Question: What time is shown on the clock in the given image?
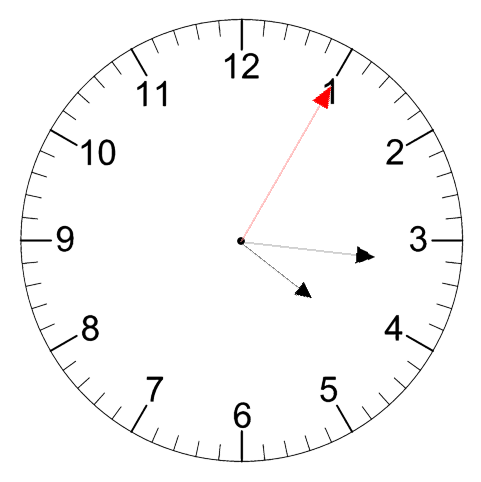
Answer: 04:16:05